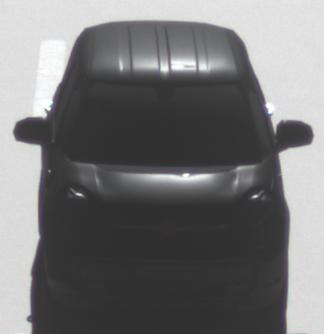
Make: Fiat
Model: 500L 1.4 16V
Detailed model: 500L (199)
Model produced from: 2012/10
Model produced until: 2017/05
Doors: 5
Color: black
Road condition: dry road
Daytime: morning or afternoon
Contrast: high contrast